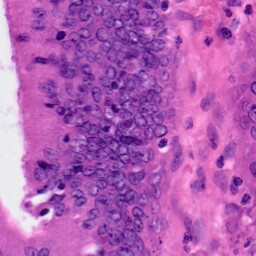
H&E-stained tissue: Colon